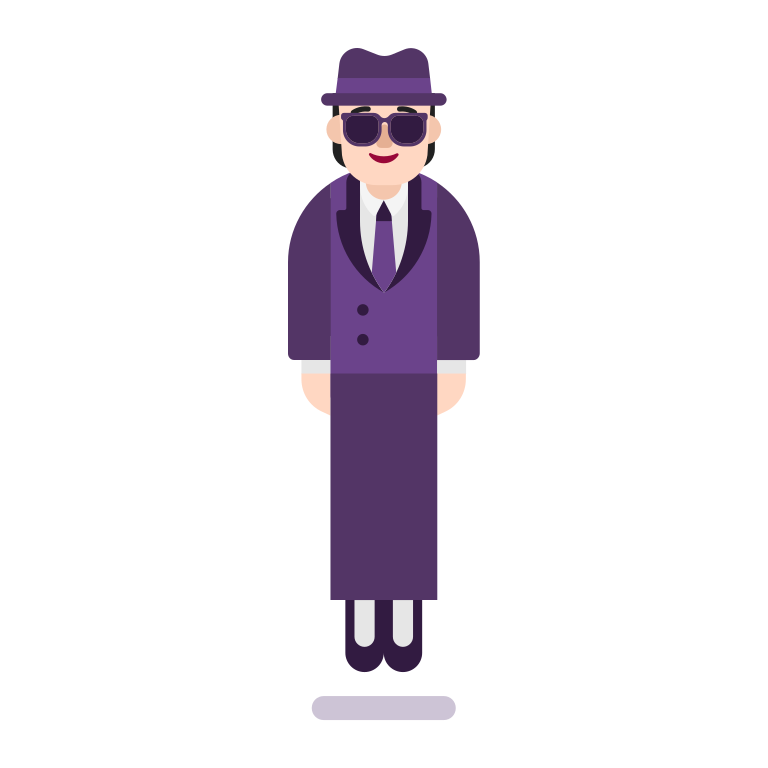
person in suit levitating flat light